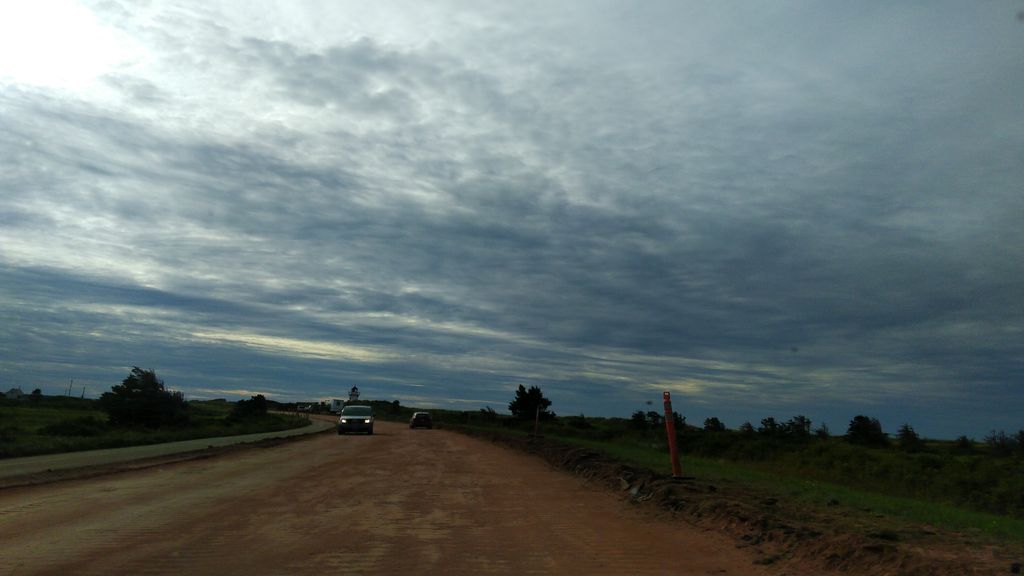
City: charlottetown